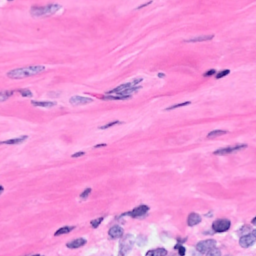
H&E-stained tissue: Breast